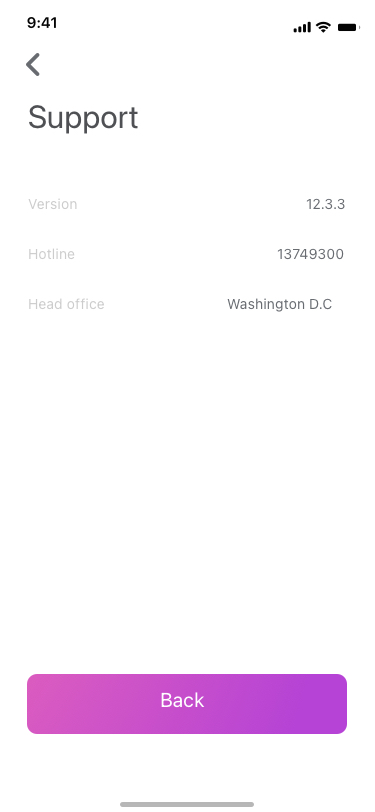
Text in this UI design:
Support
Version
Hotline
Head office
12.3.3
13749300
Washington D.C
Back